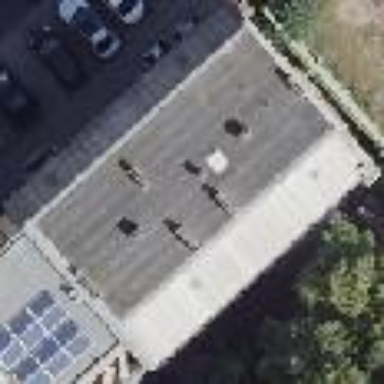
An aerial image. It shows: Unique apartment building with double saltbox roof shape.